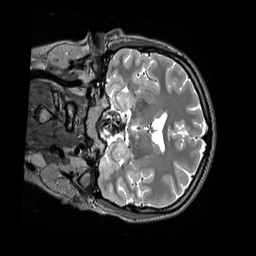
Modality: T2w
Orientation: coronal
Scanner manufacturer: siemens
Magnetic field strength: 3 T
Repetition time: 3.2 s
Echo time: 0.451 s